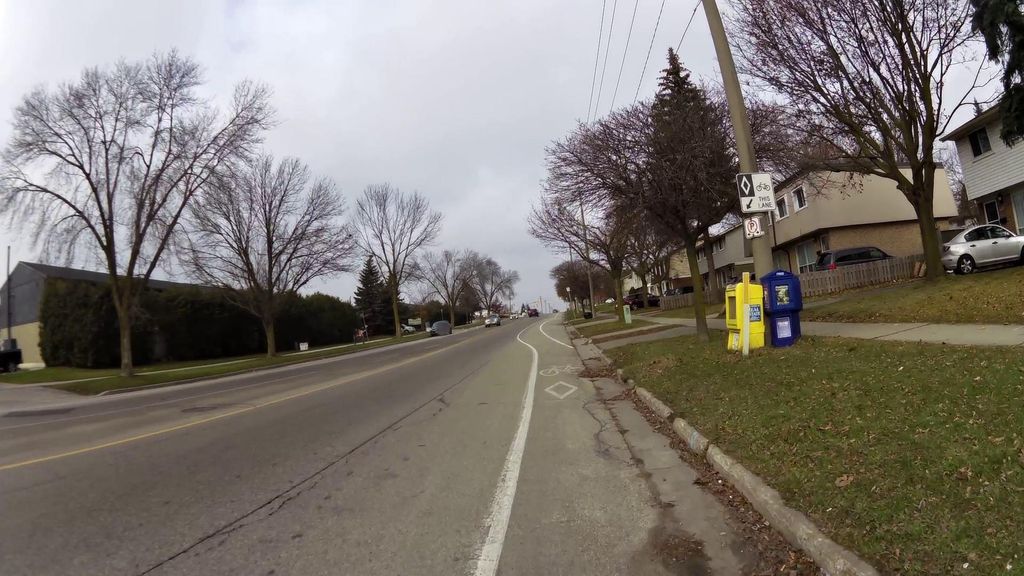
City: kitchener-waterloo